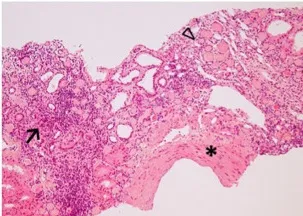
Kidney bioptic specimen showing diffuse lymphomonocytic inflammatory infiltrates ( ) associated with intertistial fibrosis, widespread findings of tubular atrophy ( ) and vascular wall thickening (*) [H&E staining, top images, 100x magnification left.
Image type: pathology (h&e)